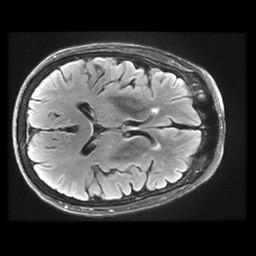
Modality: FLAIR
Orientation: axial
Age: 70
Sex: female
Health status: healthy
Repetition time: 12 s
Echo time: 0.09782 s